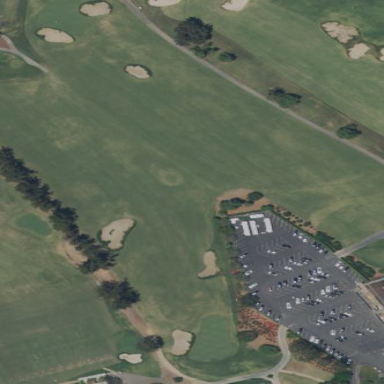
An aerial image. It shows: Scenic golf fairway.